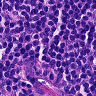
Metastatic tissue present: no